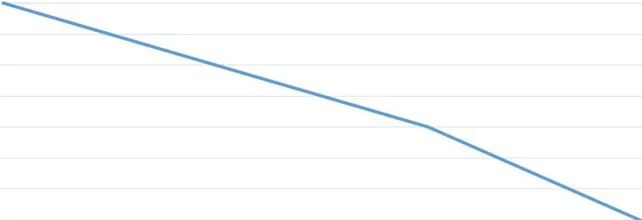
Line graph depicting the reduction in GAD-7 total scores across four assessment points over a 21-week period.
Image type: chart (chart)